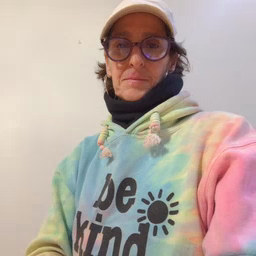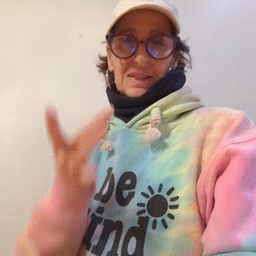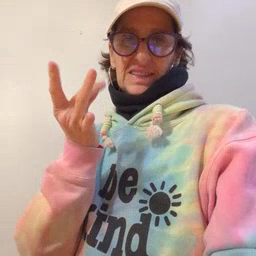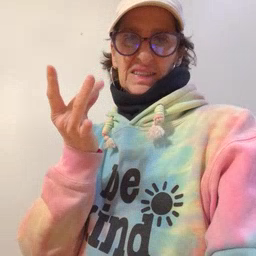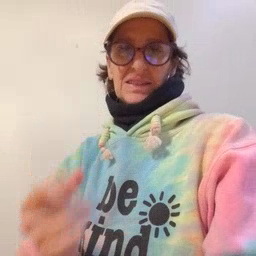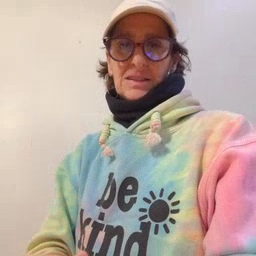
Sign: sticky